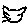
Label: cat